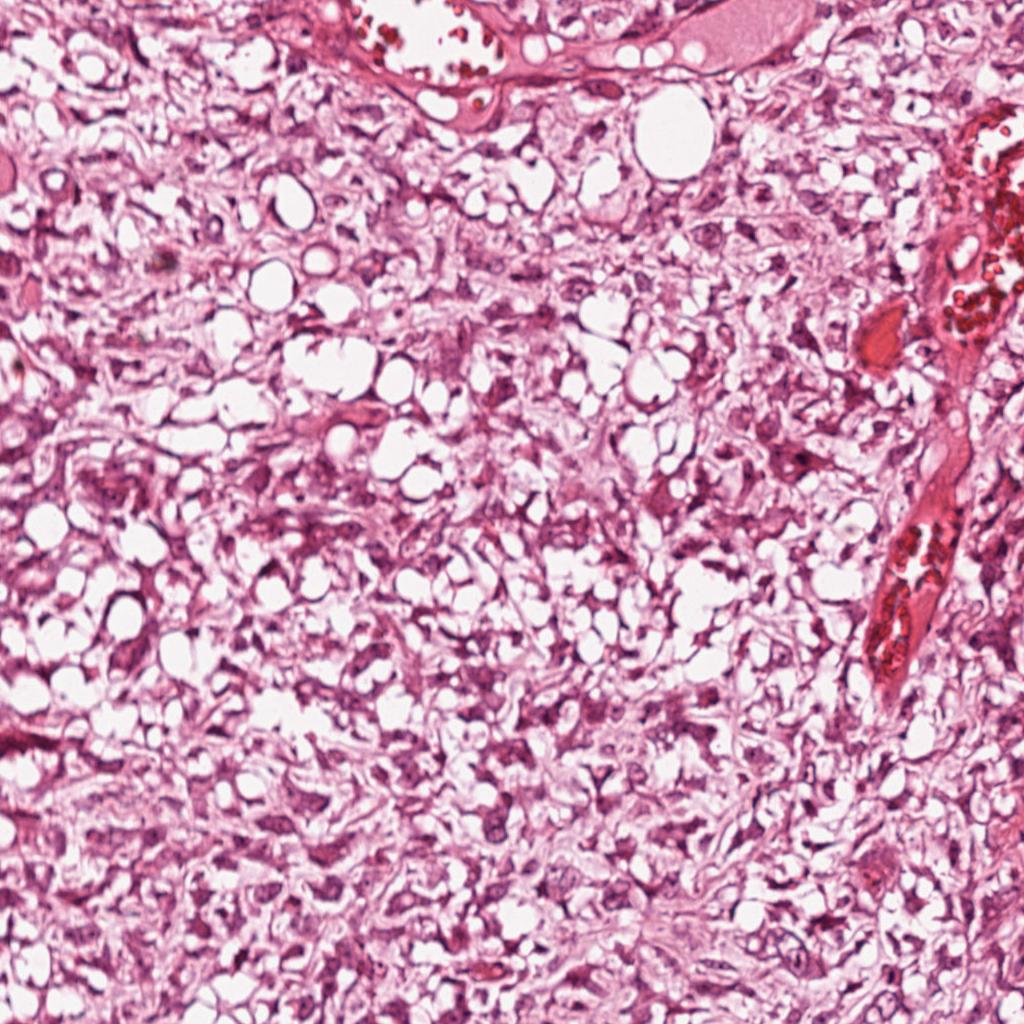
Label: Viable